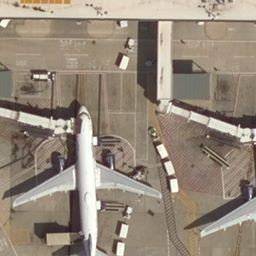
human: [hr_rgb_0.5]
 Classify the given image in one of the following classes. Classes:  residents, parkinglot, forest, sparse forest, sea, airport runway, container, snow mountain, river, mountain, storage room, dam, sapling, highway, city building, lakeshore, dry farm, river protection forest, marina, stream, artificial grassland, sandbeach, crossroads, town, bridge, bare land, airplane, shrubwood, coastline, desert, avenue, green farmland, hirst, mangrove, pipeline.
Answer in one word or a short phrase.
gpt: airplane